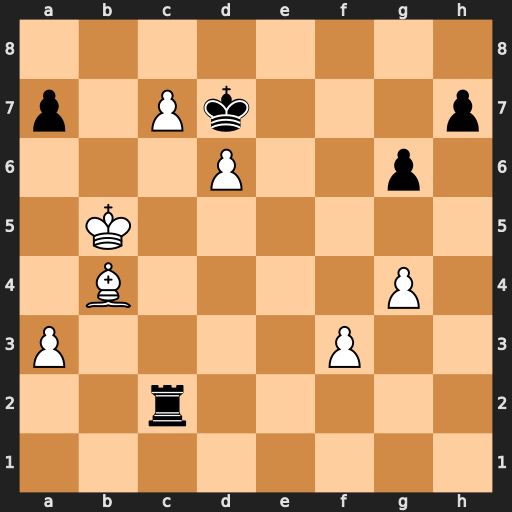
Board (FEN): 8/p1Pk3p/3P2p1/1K6/1B4P1/P4P2/2r5/8
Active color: w
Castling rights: -
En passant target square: -
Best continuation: g5 Rg2 Ka6 Rxg5 Kxa7 Rg1 Kb7 Rc1 a4